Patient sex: M
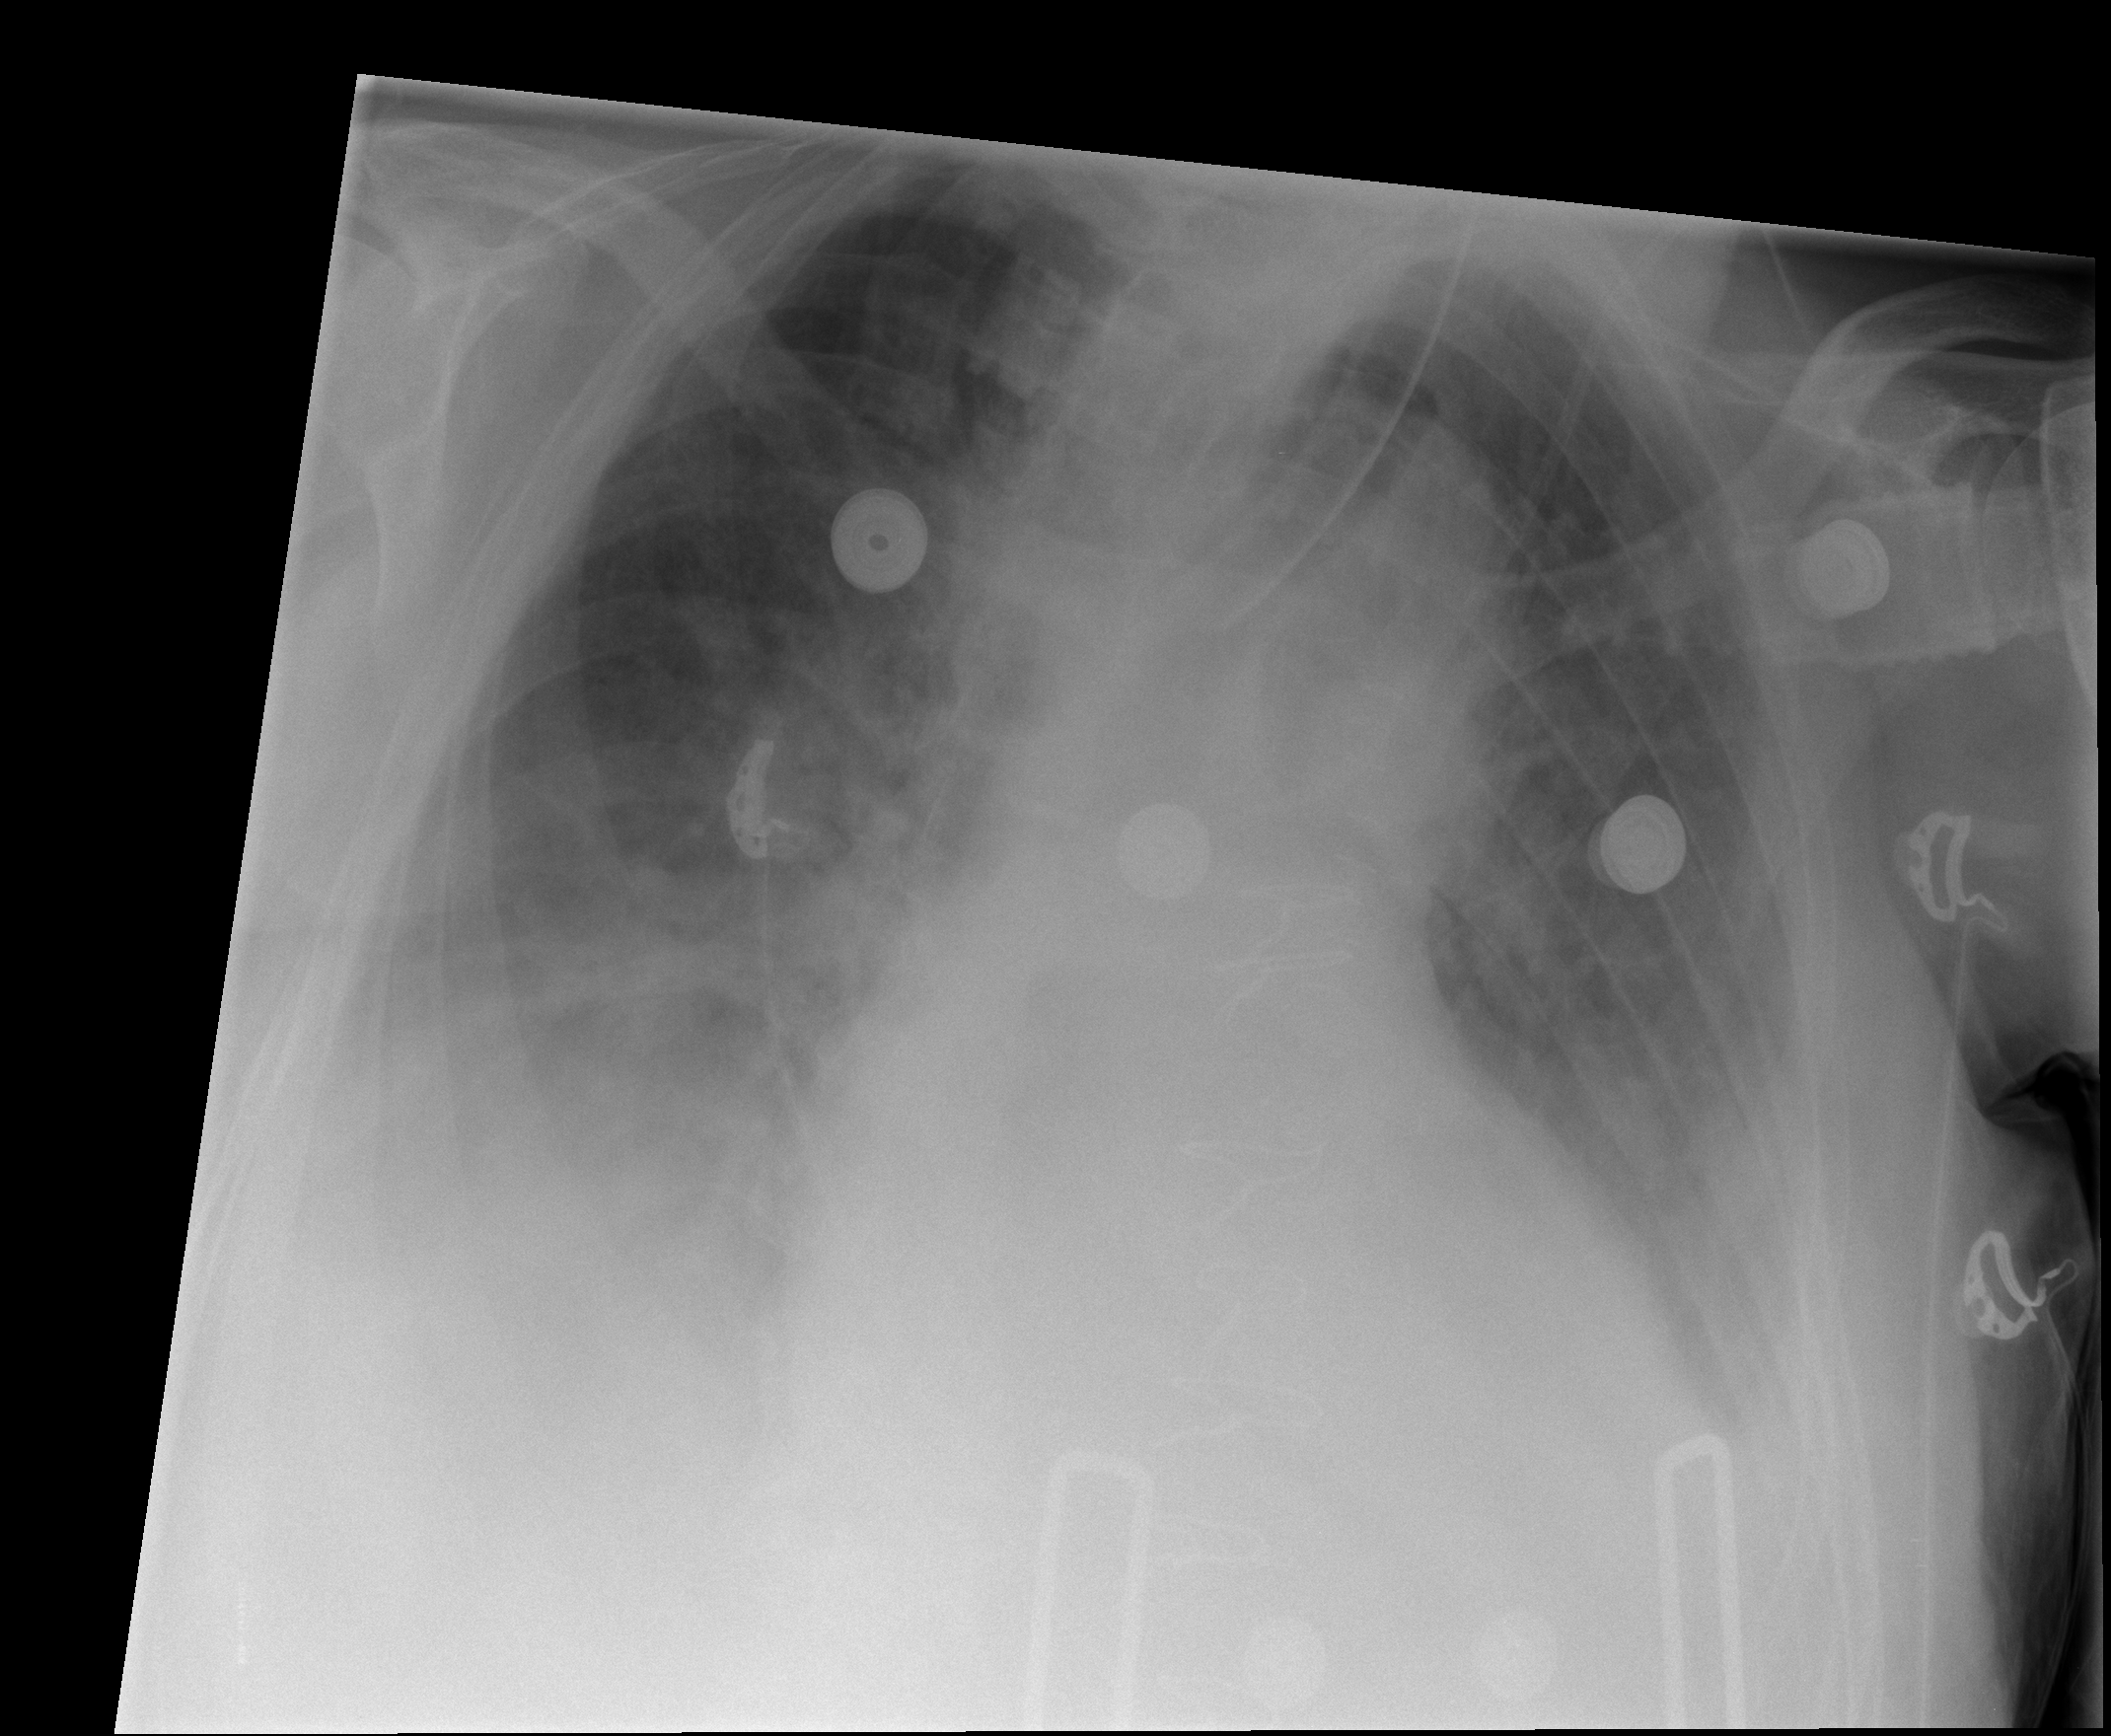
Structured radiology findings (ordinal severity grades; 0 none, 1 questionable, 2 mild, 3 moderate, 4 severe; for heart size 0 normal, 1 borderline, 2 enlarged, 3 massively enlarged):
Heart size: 2
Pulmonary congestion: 2
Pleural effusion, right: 3
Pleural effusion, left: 2
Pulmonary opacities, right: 0
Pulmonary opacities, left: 0
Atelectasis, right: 2
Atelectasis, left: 2